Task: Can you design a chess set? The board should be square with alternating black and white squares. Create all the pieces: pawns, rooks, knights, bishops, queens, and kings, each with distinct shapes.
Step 4886:
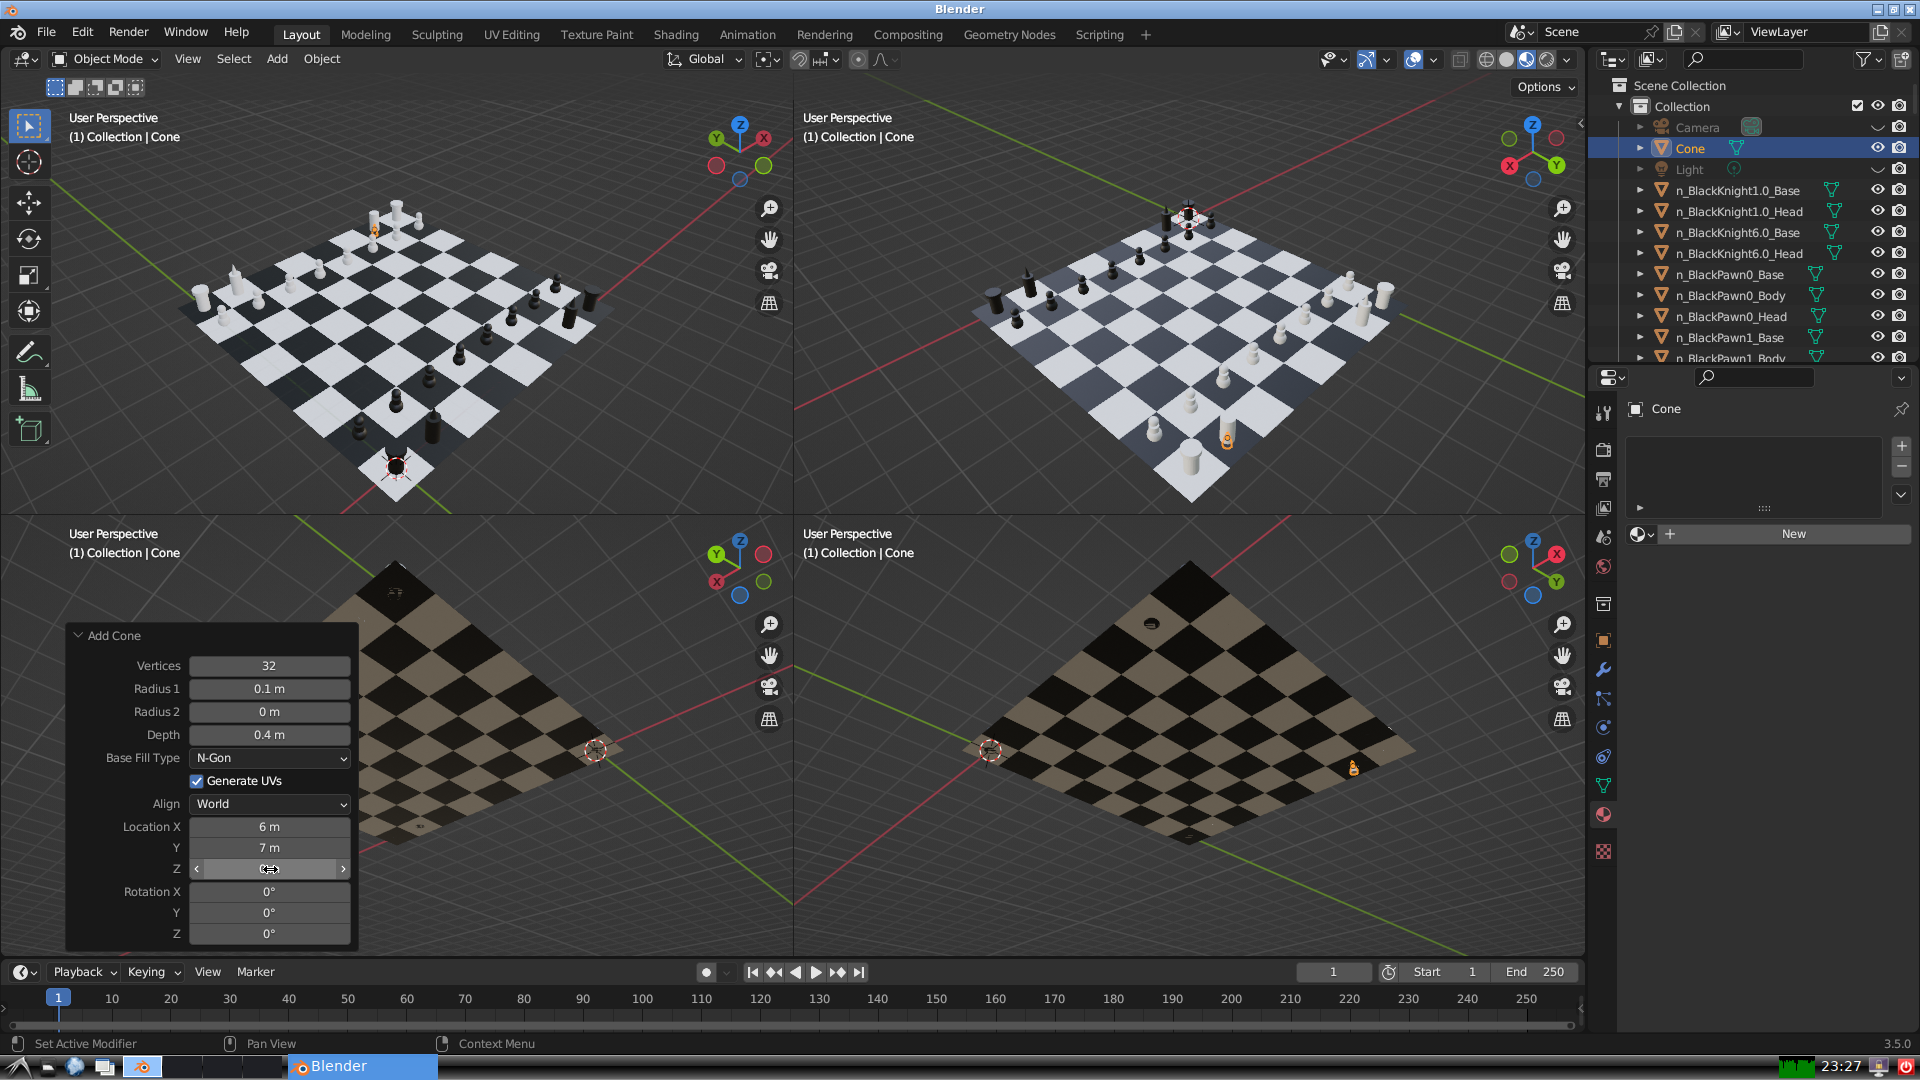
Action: click: no